Interaction volume radius: 10 \u00c5
Interaction volume height: 10 \u00c5
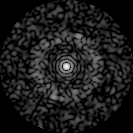
Disorder parameter: 0.8307